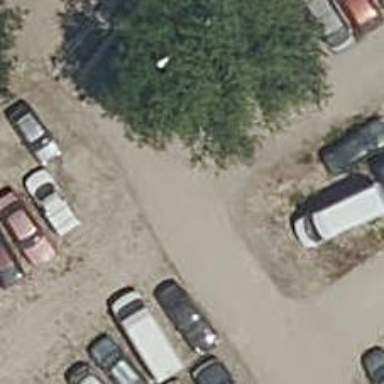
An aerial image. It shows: Road serving as parking aisle.